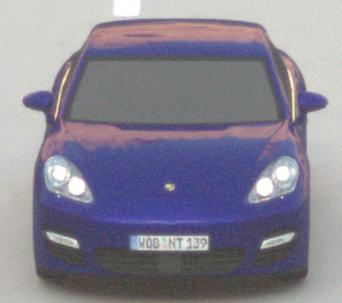
Make: Porsche
Model: Panamera
Detailed model: Panamera (970)
Model produced from: 2010/05
Model produced until: 2013/04
Doors: 5
Color: blue
Road condition: dry road
Daytime: sunrise or sunset
Contrast: low contrast